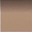
Piece: xx